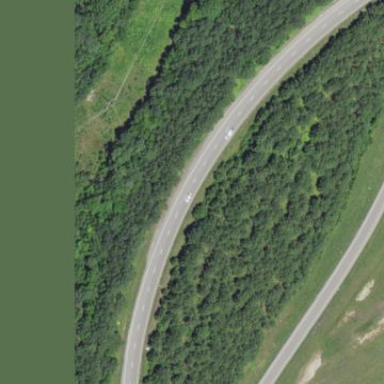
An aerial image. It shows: Woodland with evergreen needle-leaved trees.